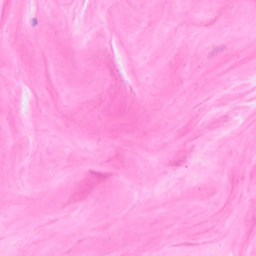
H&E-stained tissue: Breast